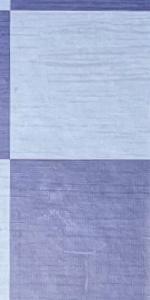
Label: Empty